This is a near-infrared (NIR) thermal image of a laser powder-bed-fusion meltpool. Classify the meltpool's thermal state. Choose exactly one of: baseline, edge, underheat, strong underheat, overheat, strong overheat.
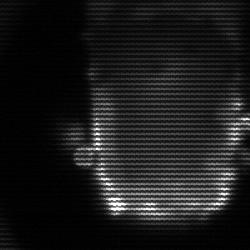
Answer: baseline